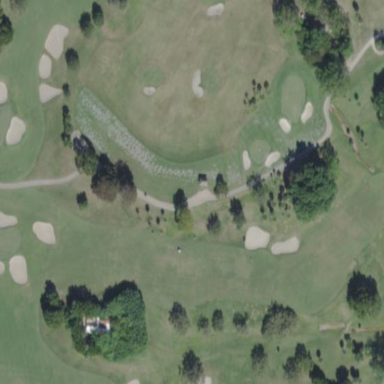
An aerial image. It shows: Golf fairway surrounded by grass.